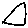
Label: triangle